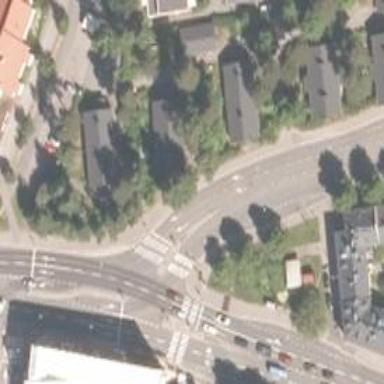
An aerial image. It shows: Tertiary road with separate asphalt surfaces for the sidewalk and cycleway.